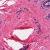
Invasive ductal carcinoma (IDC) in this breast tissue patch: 0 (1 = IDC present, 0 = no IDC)